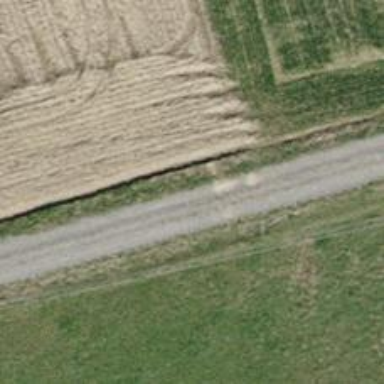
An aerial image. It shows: Compacted grade3 track.